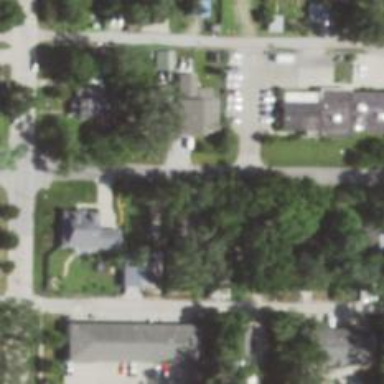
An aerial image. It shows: Residential building.